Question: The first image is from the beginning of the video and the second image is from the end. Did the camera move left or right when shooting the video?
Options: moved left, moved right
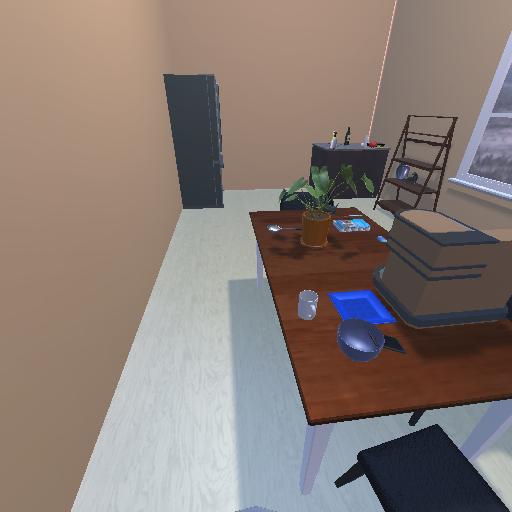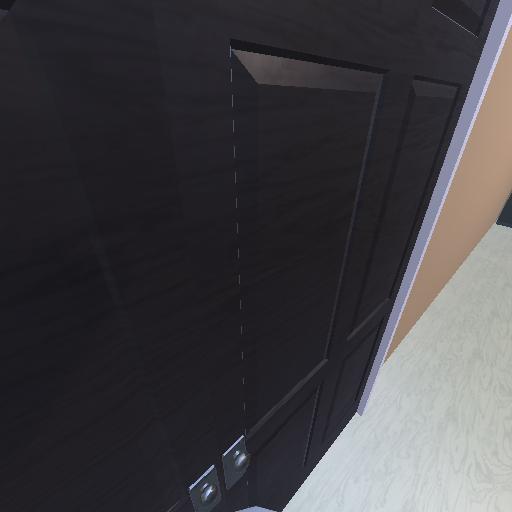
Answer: moved left